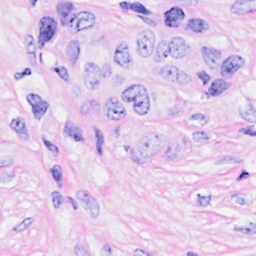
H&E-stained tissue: Breast